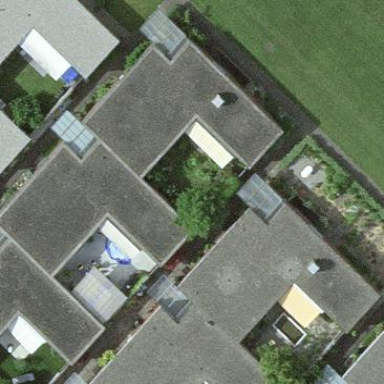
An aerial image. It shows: Terrace building.